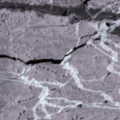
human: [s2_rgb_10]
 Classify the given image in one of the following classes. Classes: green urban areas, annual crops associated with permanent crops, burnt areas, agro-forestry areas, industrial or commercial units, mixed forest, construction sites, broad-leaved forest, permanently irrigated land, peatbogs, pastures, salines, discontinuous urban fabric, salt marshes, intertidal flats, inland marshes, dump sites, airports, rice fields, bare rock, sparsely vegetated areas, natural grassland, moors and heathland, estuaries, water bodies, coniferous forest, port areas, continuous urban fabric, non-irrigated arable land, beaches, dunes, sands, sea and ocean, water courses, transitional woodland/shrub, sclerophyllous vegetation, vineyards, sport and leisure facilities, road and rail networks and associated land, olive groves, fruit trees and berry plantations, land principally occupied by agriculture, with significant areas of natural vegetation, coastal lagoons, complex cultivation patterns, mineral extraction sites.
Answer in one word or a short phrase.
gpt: sea and ocean